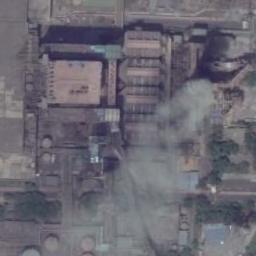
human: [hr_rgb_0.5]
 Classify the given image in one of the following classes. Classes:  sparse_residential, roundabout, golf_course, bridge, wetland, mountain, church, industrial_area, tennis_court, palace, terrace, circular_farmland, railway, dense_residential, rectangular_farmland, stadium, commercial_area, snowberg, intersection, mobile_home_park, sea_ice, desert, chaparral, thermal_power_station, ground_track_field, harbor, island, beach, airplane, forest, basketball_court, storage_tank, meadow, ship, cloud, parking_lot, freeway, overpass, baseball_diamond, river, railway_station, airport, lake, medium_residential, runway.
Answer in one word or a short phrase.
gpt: thermal_power_station